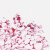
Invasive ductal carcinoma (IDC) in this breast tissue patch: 0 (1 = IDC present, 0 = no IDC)